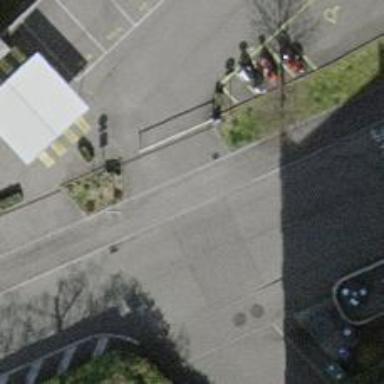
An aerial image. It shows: Road serving as parking aisle.